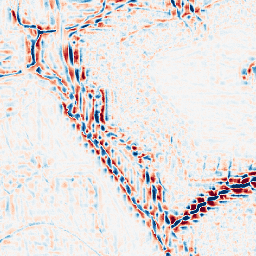
Category: wavelet
Decomposition family: wavelet_reverse_biorthogonal
Decomposition parameters: wavelet: rbio2.4
level: 3
Upsampling method: lanczos
Upsampling parameters: scale: 8
Upsampling scale: 8